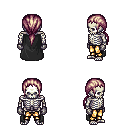
a pixel art fantasy rpg character, male body template, skeleton, black cape, gold greaves, white blonde ponytail hairstyle, metal gloves, four views (front, back, left, right), 2x2 character sprite sheet, small pixel art, hard edges, no anti-aliasing